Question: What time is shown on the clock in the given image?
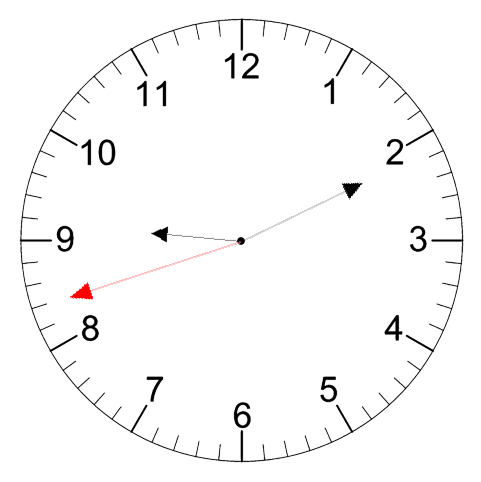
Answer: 09:10:42